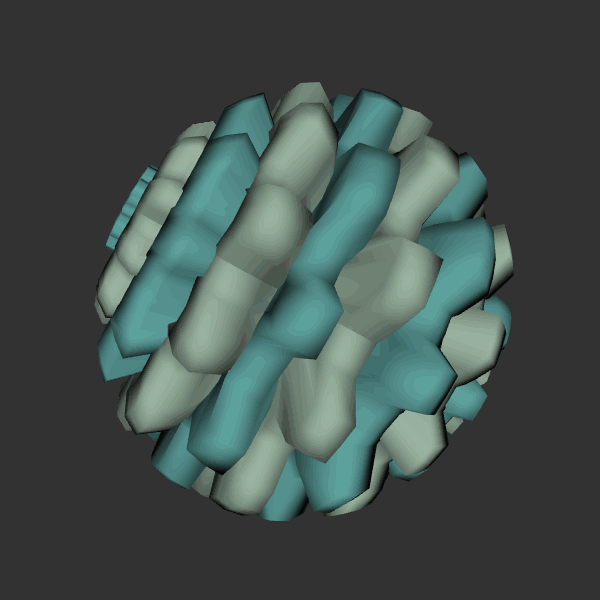
Background: dark